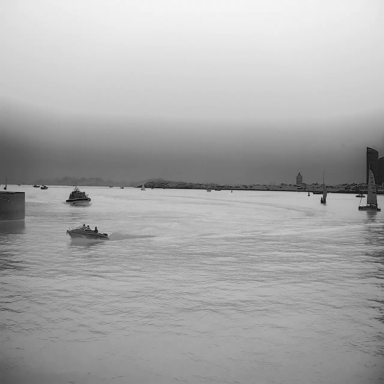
There are six canoes in the infrared image.